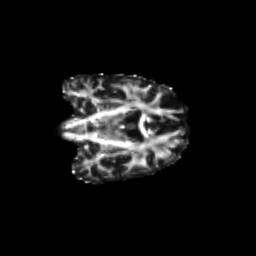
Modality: FA
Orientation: coronal
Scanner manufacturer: siemens
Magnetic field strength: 3 T
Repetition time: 9.2 s
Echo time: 0.084 s